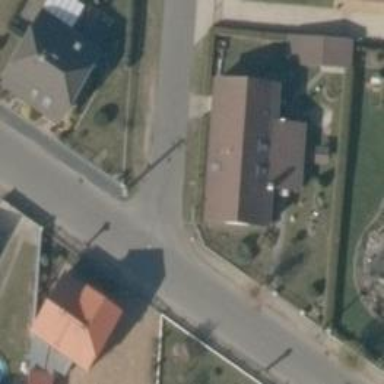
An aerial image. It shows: Residential road with asphalt surface and no sidewalks.